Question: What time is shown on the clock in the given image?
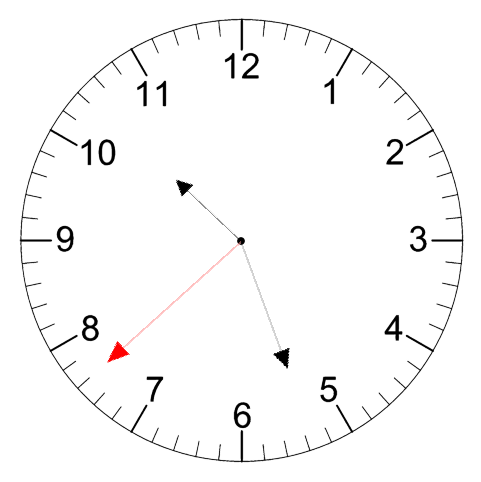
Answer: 10:26:38